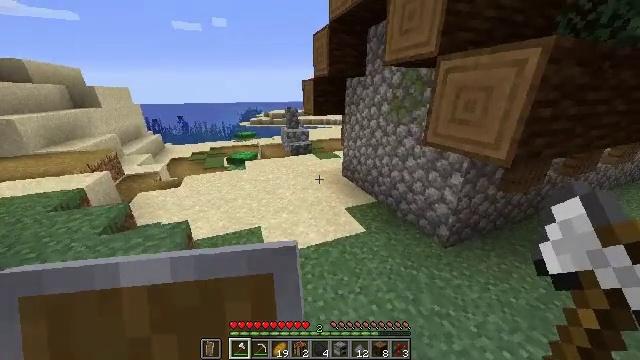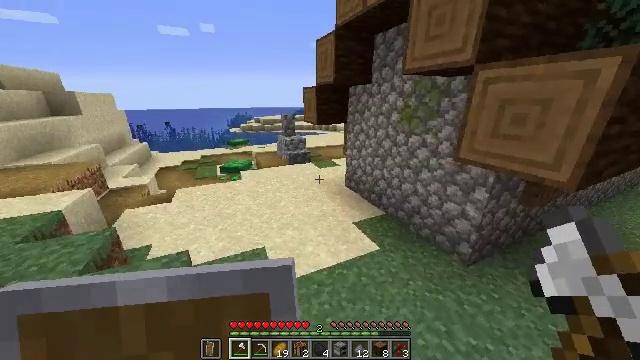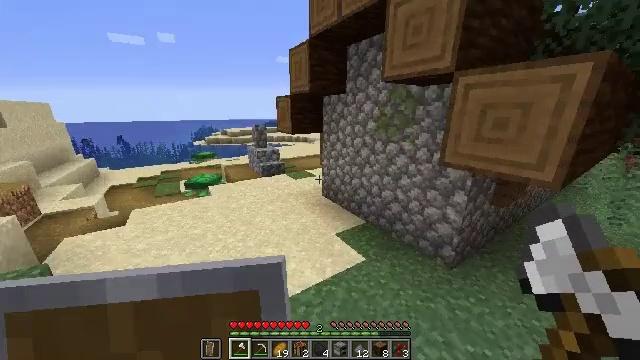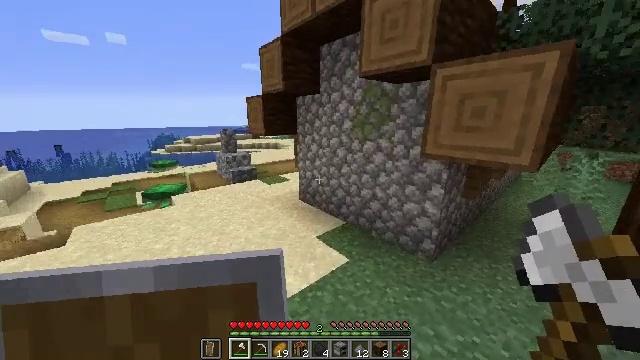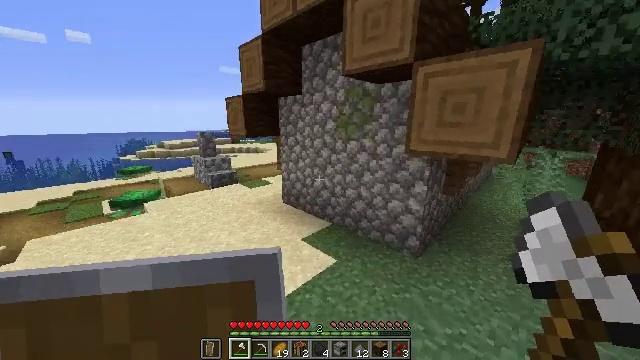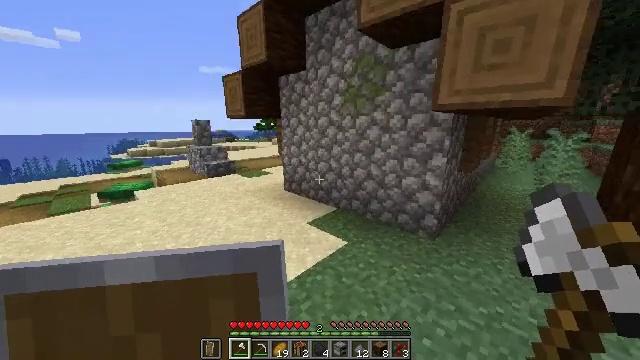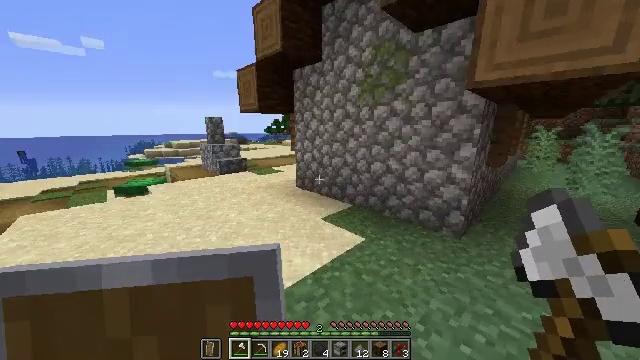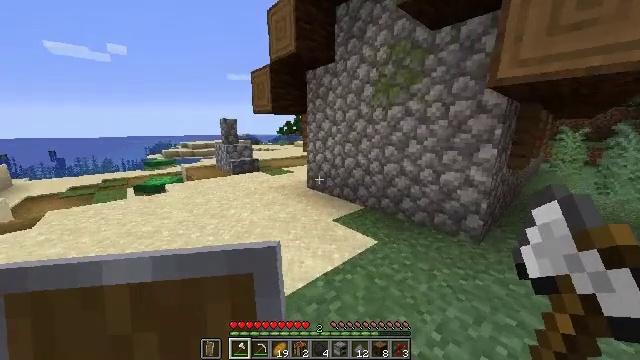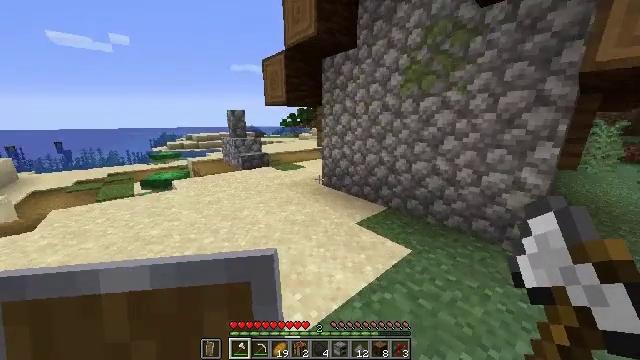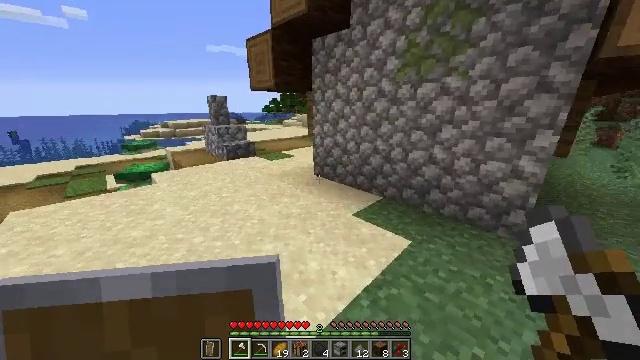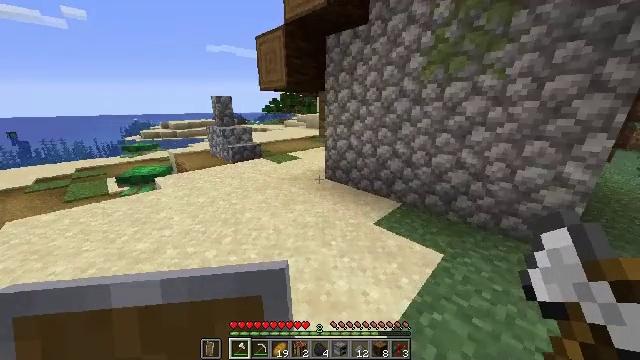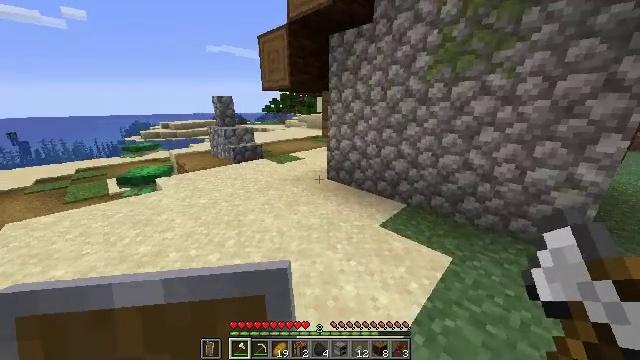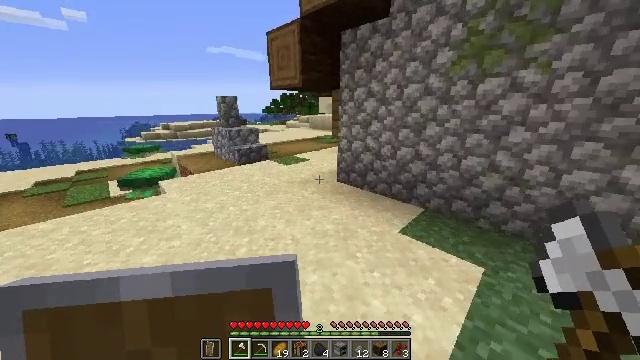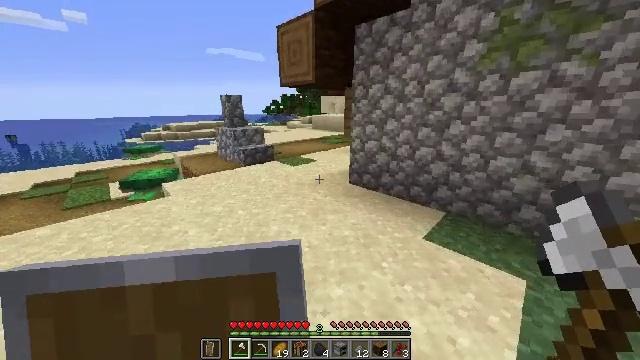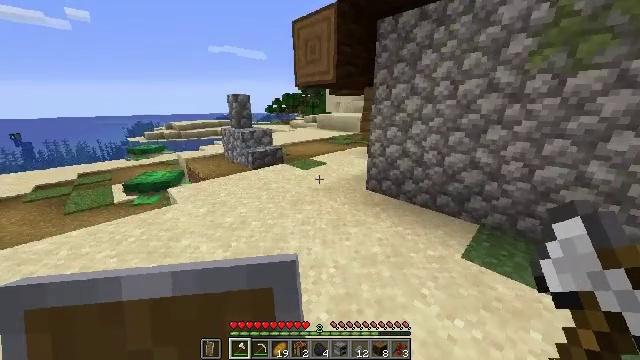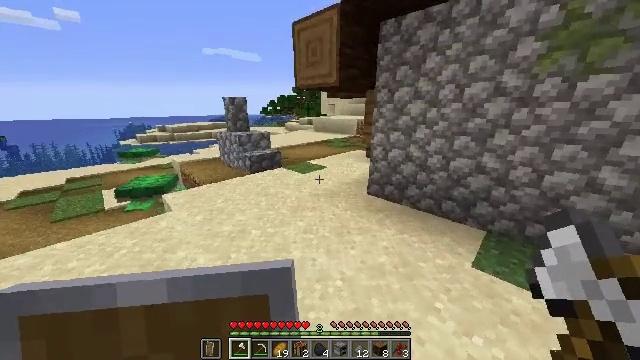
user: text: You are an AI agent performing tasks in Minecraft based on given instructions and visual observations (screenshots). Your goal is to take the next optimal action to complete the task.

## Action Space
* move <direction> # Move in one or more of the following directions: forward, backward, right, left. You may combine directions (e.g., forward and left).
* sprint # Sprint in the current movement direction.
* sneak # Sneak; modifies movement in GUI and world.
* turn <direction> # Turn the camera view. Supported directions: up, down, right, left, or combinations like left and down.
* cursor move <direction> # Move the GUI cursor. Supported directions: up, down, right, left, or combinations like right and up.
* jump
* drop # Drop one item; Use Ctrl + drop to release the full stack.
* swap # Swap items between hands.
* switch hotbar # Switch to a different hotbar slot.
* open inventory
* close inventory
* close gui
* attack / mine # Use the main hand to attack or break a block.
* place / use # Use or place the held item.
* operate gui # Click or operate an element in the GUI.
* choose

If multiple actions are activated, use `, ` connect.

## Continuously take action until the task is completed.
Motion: motion action
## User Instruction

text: Take down the purple bed.
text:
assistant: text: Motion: move forward and move left, sprint, turn right and up
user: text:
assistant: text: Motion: move forward and move left, sprint, turn right and up
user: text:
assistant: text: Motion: move forward, sprint, turn right and up
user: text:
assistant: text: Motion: move forward, sprint, turn right and up
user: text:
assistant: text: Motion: move forward, sprint, turn right
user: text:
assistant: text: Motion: move forward and move left, sprint, turn left
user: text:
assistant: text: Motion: move forward and move left, sprint, turn left
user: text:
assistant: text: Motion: move forward and move left, sprint, turn down
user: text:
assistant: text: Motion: move forward and move left, sprint, turn right and down
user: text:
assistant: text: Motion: move forward and move left, sprint
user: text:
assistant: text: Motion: move forward and move left, sprint
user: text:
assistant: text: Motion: move forward and move left, sprint
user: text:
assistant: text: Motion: move forward and move left, sprint
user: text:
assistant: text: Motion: move forward and move left, sprint
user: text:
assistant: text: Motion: move forward and move left, sprint, turn right
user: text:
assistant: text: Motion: move forward and move left, sprint, turn right and up
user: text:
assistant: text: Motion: move forward and move left, sprint, turn right and up
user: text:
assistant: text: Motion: move forward and move left, sprint, turn right and up
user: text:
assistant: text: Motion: move forward and move left, sprint, turn right
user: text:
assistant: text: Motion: move forward and move left, sprint, turn right
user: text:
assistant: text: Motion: move forward and move left, sprint, turn right and up
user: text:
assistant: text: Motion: move forward and move left, sprint, turn right
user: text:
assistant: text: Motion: move forward and move left, sprint, turn right
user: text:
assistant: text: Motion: move forward, sprint, turn right
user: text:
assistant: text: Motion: move forward, sprint, turn right
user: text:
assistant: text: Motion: move forward, sprint, turn right
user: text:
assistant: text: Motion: move forward, sprint
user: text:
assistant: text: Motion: move forward and move left, sprint
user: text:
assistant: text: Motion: move forward and move left, sprint
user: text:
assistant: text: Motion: move forward and move left, sprint